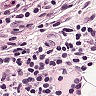
Metastatic tissue present: no